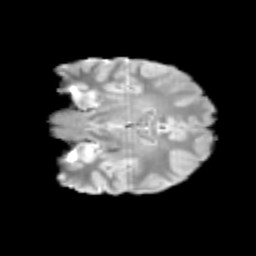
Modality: T2w
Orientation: coronal
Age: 12
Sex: female
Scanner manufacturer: siemens
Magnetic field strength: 3 T
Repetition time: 3.8 s
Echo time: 0.07 s